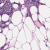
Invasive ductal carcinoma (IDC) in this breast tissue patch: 1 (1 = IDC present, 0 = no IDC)